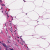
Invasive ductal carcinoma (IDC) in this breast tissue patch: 1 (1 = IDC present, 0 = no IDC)